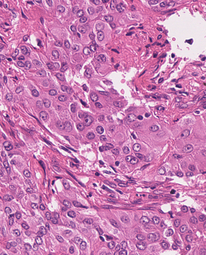
Tumor epithelial tissue: yes
Tumor-associated stroma tissue: yes
Normal tissue: no